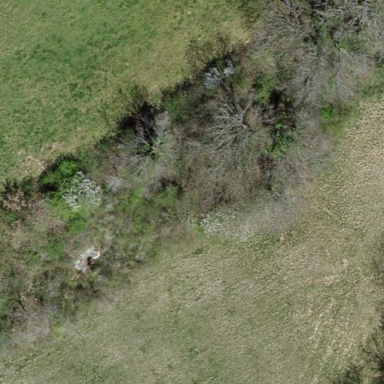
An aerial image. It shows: Beautiful woodland area.